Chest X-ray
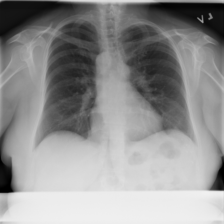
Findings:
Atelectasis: negative
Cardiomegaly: negative
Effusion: negative
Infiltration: negative
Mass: negative
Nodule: negative
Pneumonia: negative
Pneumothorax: negative
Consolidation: negative
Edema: negative
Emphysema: negative
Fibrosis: negative
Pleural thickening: negative
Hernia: negative